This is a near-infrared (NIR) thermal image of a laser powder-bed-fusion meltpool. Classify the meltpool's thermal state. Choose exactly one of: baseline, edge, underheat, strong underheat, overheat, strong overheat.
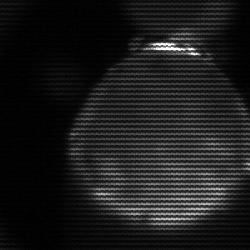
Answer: edge